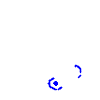
Particle: pion